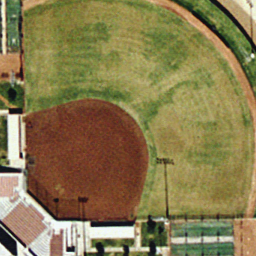
Label: baseball diamond